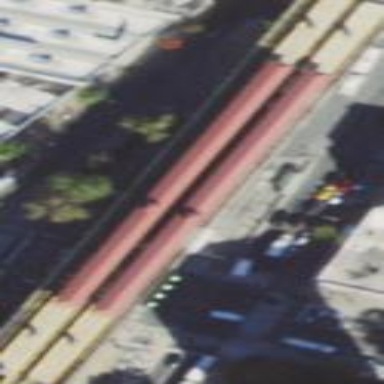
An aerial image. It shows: Bridge leading to railway platform for public transport.